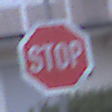
Verkehrszeichen: Stop
Umgebung: Outdoor, Urban
Tageszeit: SunriseSunset
Wetter: PartlyCloudy
Licht: Natural
Jahreszeit: NotSpecified
Kontrast: LowContrast